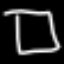
Label: square